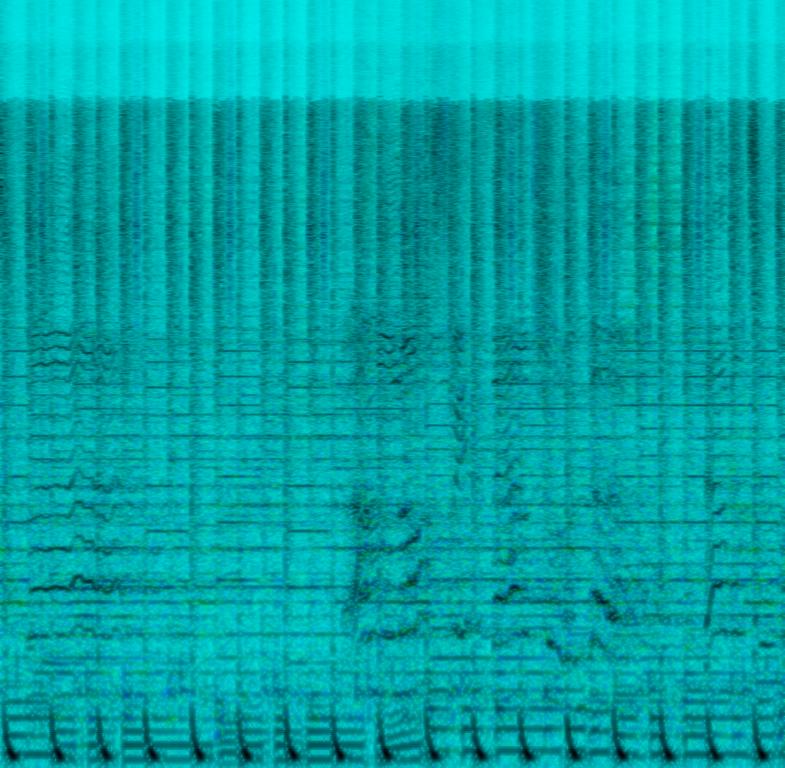
This song contains digital drums playing a four on the floor groove with a kick on every beat along to an e-bass. In the background you can hear additional bongo rhythms. A synth string sound is playing long chord notes in the background. An e-guitar is finger picking a chord melody. A female voice is singing in a higher key and with backing vocals. This song may be playing while cleaning the kitchen.